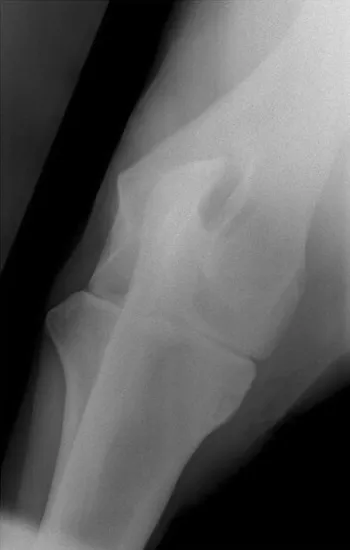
Craniocaudal radiographic views of the elbow of a 3 year old thoroughbred gelding with lateral partial avulsion of the ulnaris lateralis and enthesiopathy of the lateral epicondyle of the humerus. No radiographic abnormalities were identified.
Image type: radiology (x_ray)